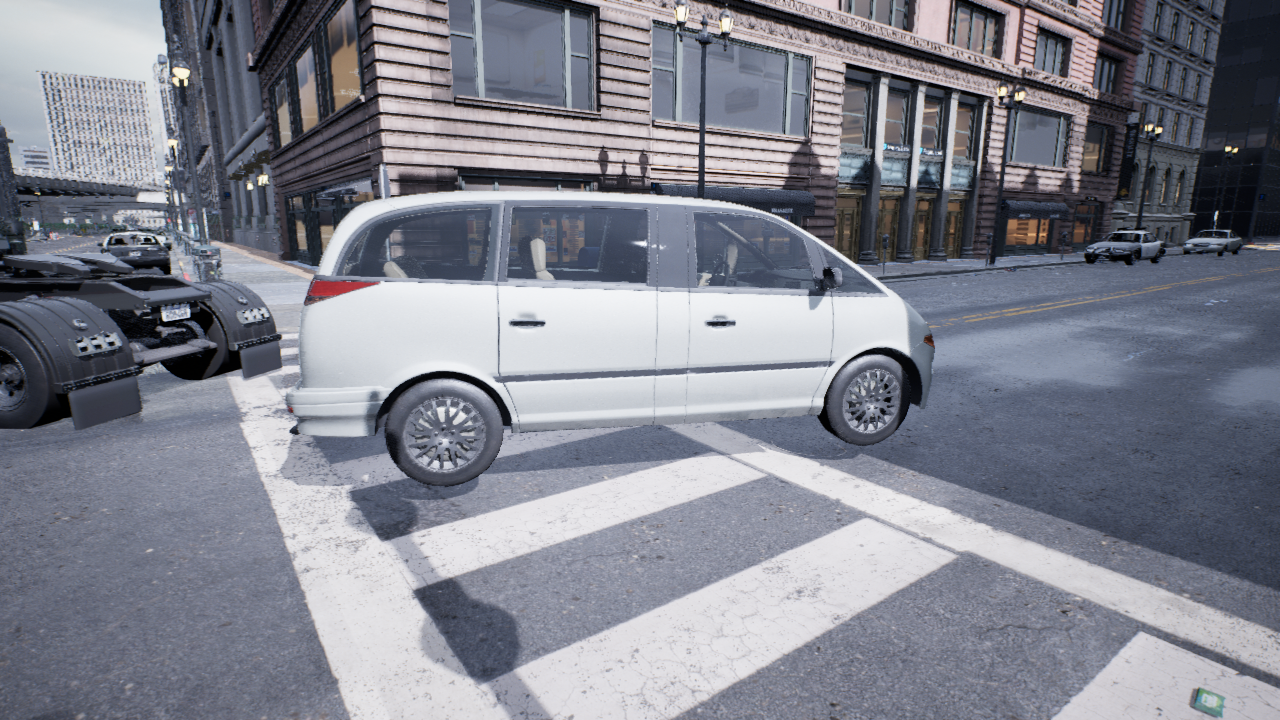
Venue: intersection
Lighting: overcast
Vehicle rig: minivan